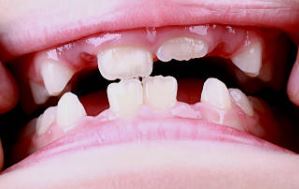
Condition: hypodontia